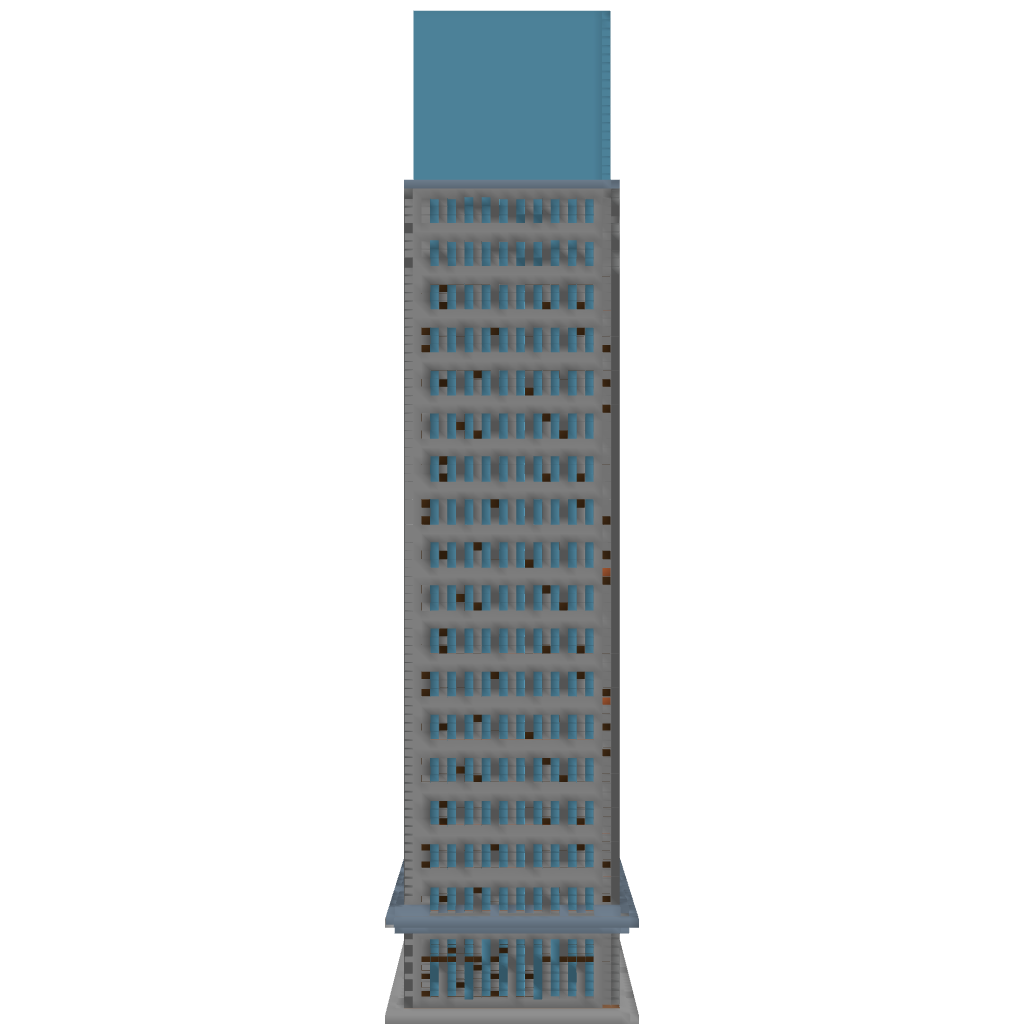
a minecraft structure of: Modern Tower